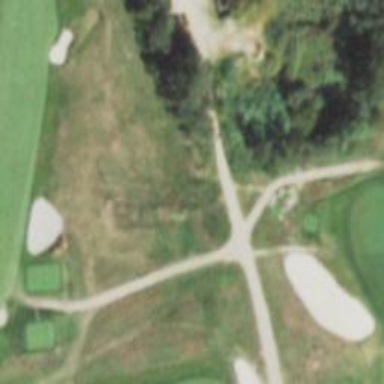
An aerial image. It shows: Path for both road and golf.